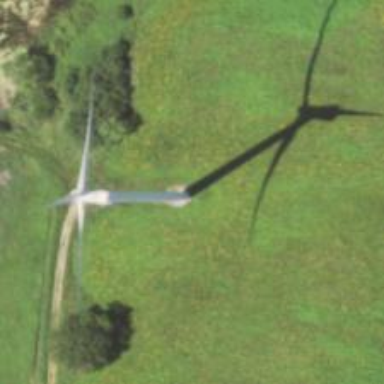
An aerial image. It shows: Wind generator using wind turbines of horizontal axis.